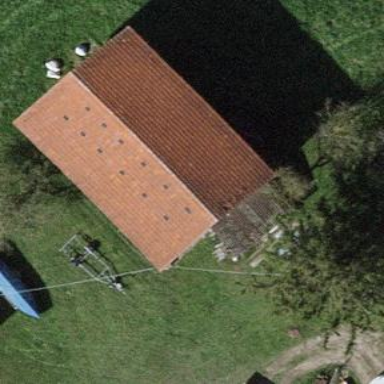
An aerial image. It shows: Gabled barn with sloped roof.